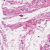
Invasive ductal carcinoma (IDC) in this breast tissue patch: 0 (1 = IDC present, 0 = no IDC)